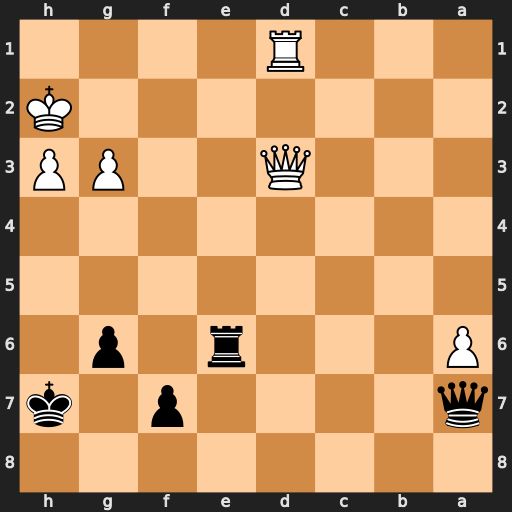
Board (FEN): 8/q4p1k/P3r1p1/8/8/3Q2PP/7K/3R4
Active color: b
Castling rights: -
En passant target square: -
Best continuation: Qf2+ Kh1 Re2 Qxe2 Qxe2